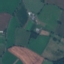
Land use / land cover class: Pasture